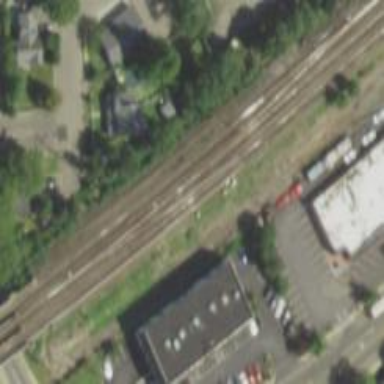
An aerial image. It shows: Electrified railway with rail tracks.